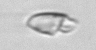
Label: Katodinium_or_Torodinium